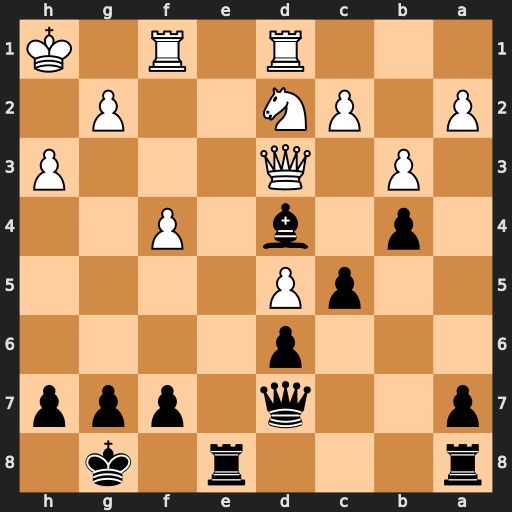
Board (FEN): r3r1k1/p2q1ppp/3p4/2pP4/1p1b1P2/1P1Q3P/P1PN2P1/3R1R1K
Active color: b
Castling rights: -
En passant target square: -
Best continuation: Re3 Qxe3 Bxe3